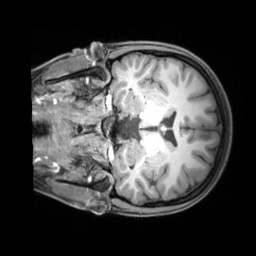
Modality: T1w
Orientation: coronal
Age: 25
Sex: female
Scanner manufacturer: siemens
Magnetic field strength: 3 T
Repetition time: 1.97 s
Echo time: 0.00206 s